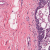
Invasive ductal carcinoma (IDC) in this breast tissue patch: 0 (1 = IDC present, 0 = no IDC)